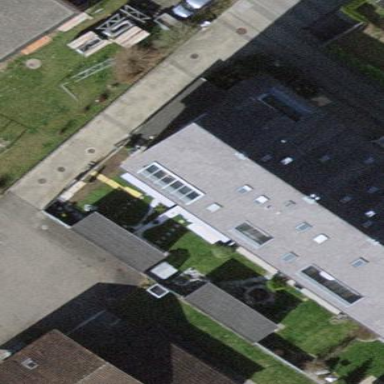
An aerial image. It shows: Terrace building.